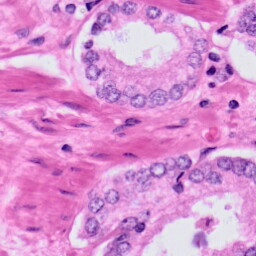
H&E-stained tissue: Prostate